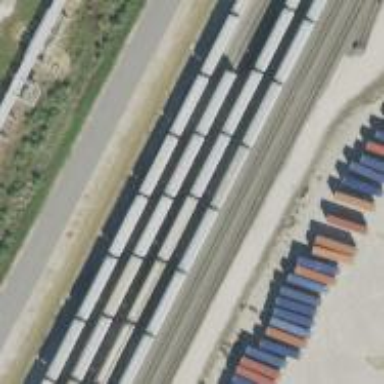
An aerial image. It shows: Railway spur service.